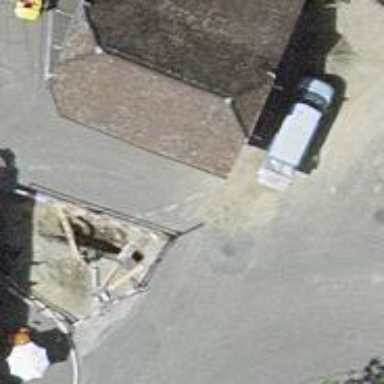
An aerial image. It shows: Post box is visible.